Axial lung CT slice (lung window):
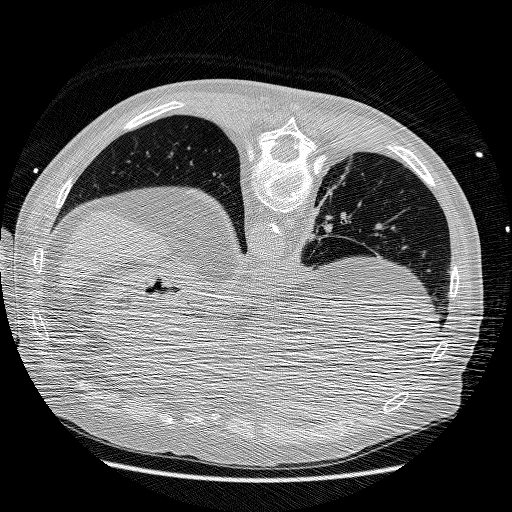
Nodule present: no